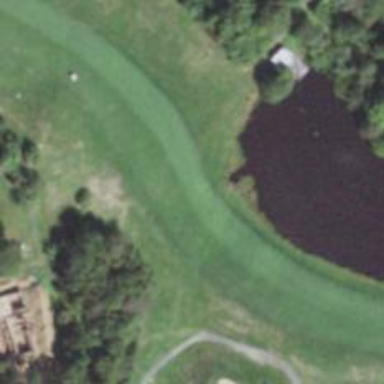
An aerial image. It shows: Golf hole.